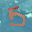
Label: 5